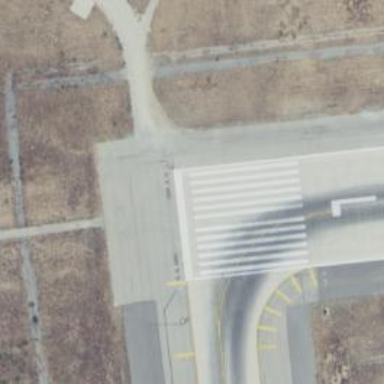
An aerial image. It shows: Runway at airport.